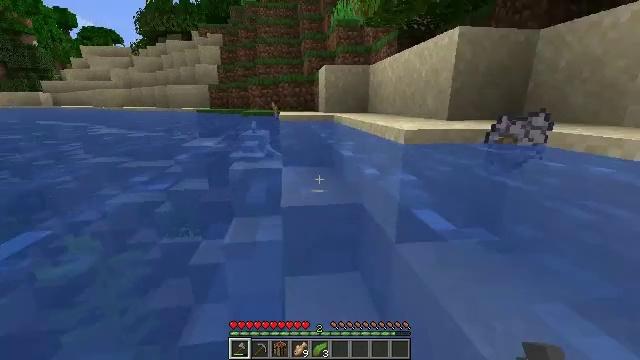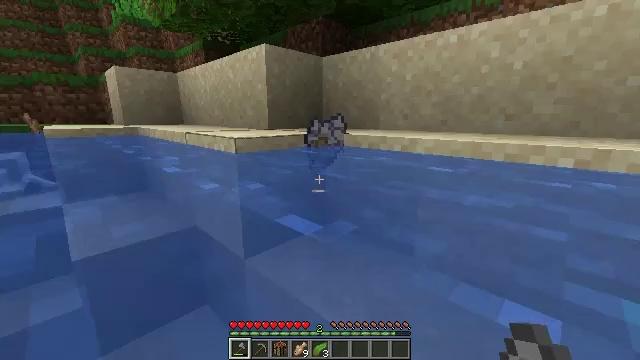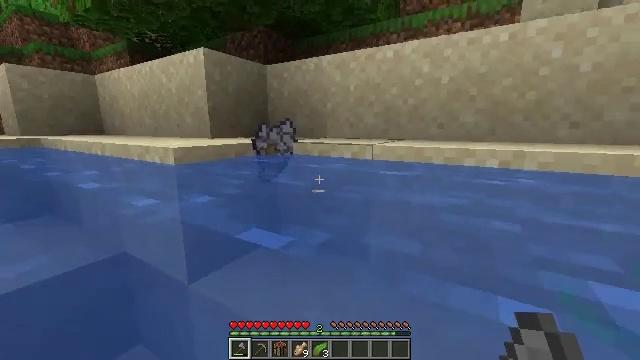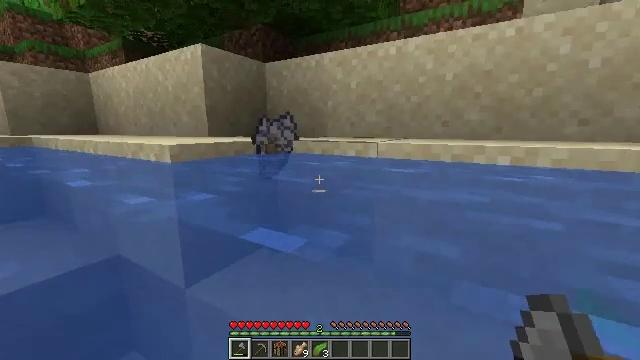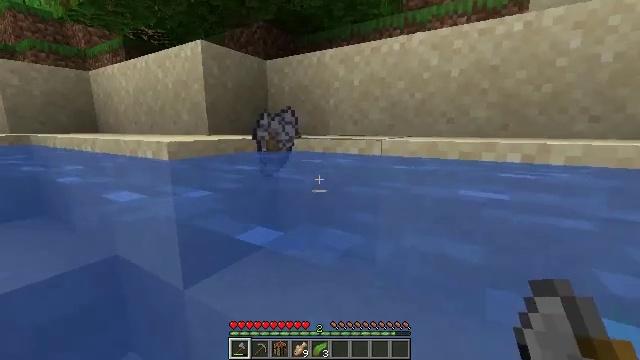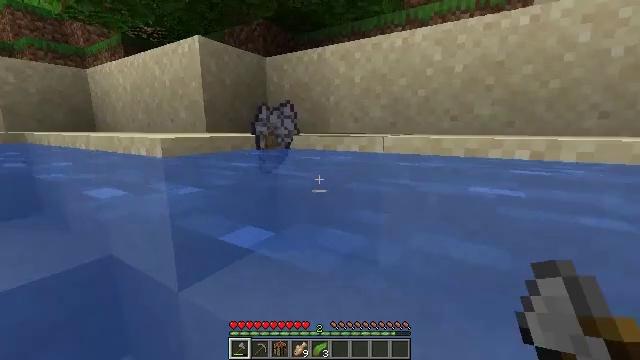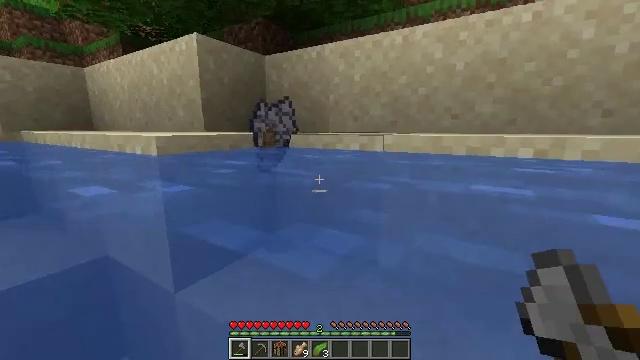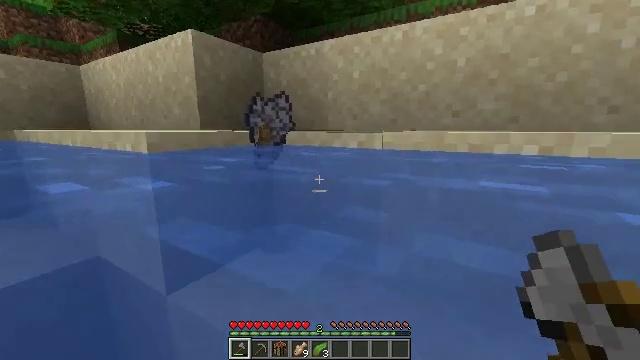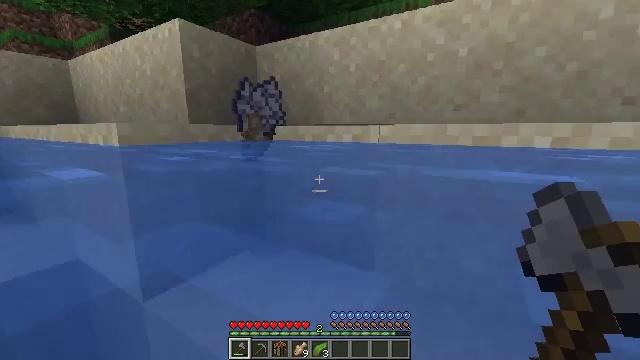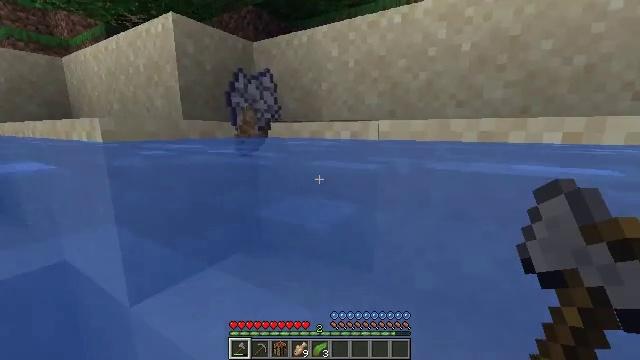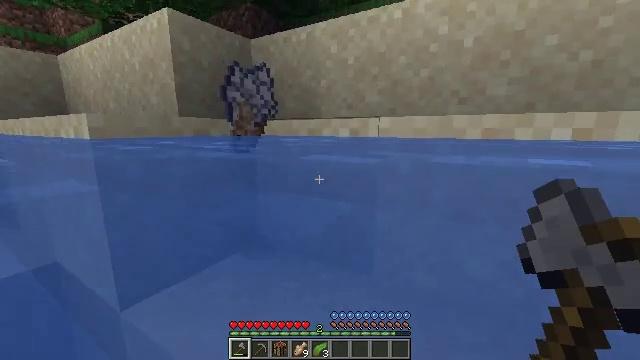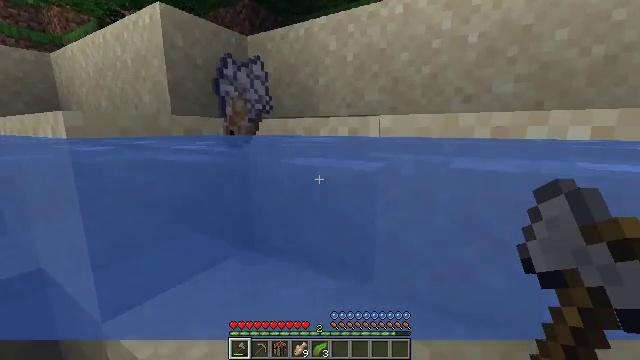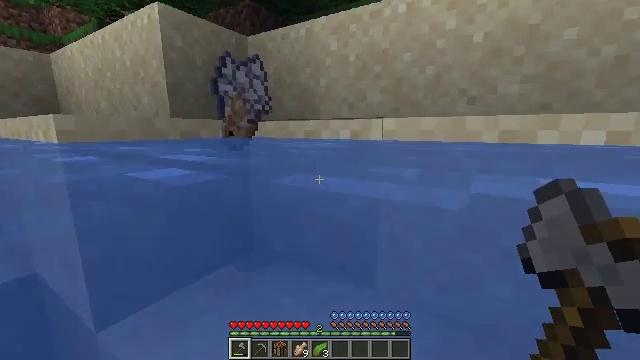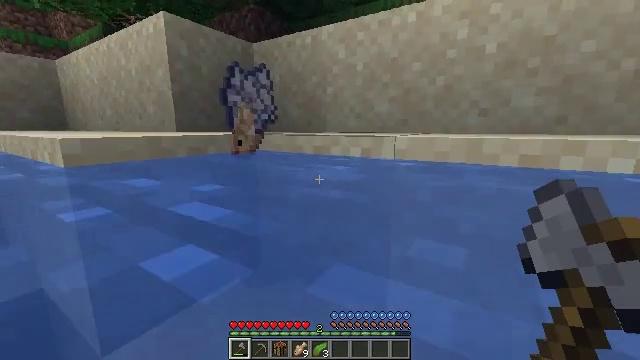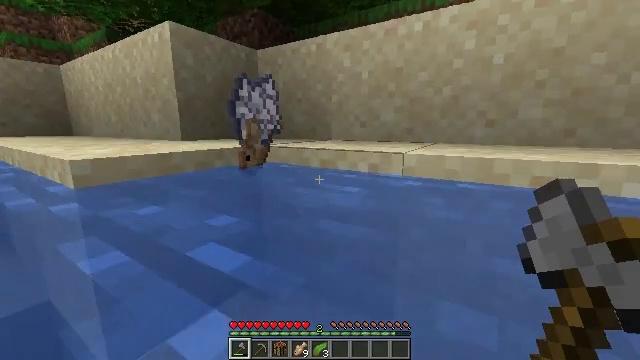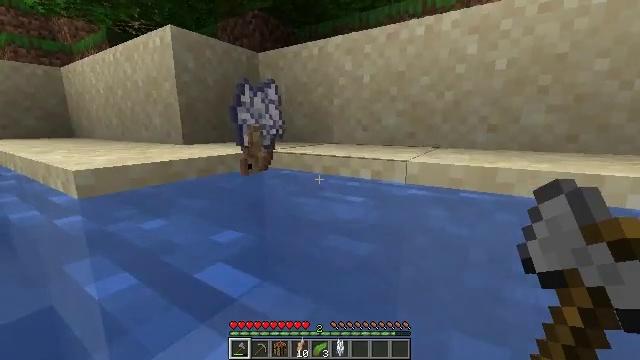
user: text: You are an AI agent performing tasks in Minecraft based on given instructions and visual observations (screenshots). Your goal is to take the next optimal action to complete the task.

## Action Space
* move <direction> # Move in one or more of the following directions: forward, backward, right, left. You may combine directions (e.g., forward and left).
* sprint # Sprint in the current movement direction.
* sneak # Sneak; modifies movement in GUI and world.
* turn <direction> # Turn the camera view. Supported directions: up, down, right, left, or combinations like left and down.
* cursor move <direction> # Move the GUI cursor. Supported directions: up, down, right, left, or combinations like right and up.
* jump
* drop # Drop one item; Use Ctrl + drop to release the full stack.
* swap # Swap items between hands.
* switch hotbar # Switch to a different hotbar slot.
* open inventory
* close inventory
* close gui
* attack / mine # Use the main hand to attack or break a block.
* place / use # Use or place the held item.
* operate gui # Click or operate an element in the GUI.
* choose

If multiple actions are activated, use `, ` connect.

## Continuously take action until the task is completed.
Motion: motion action
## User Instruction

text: Drop a bone meal.
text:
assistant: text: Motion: move forward, turn right and up
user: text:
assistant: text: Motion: move forward and move right, turn right and up
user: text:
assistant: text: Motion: move forward and move right
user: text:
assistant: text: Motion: move forward and move right
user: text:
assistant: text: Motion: move forward and move right
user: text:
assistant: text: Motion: move forward and move right
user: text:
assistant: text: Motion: move forward and move right
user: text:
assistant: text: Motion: move forward
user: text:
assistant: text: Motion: move forward
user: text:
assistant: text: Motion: move forward
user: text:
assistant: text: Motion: move forward, jump
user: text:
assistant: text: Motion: move forward, jump
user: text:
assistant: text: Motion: move forward, jump
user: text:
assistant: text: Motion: move forward, jump
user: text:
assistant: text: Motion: move forward, jump
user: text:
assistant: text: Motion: move forward, jump
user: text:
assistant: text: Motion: move forward, jump
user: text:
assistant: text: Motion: move forward, jump
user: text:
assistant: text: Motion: move forward, turn left, jump
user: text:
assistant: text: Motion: move forward, turn left, jump
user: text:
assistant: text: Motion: move forward, jump
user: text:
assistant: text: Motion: move forward, turn left, jump
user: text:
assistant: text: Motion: move forward, turn left and down
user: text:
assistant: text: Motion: move forward, turn left and down
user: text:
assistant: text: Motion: move forward, turn left and down
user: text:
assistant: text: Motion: move forward, turn left
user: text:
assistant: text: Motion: move forward, turn left
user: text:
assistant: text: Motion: move forward, turn left and down
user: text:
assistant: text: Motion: move forward, turn left
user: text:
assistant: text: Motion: move forward, turn left and down